Question: How do I retrieve uncommitted entities from a DbContext?
Consider the following test:
'''
[Test]
public void AddAndRetrieveUncommittedTenant()
{
_tenantRepository.Create("testtenant");
var tenant = _tenantRepository.GetTenantByName("testtenant");
Assert.AreEqual("testtenant", tenant.Name);
}
'''
The test fails because 'tenant' is 'null'.
There is a lot of specific business code in between, but it boils down to:
In my 'Repository' class the method 'GetTenantByName' in the end calls the 'GetAll' method.
'''
public IQueryable<TEntity> GetAll()
{
return DbSet.AsQueryable();
}
private IDbSet<TEntity> DbSet
{
get { return Context.Set<TEntity>(); }
}
'''
and on a class that extends the 'DbContext' I have the following method:
'''
public new IDbSet<TEntity> Set<TEntity>() where TEntity : class
{
return base.Set<TEntity>();
}
'''
When I put a breakpoint on 'return base.Set<TEntity>();' I can see that the entity is available in the repository (via the 'local' property).
---

---
How can I retrieve the uncommitted entity from my repository?
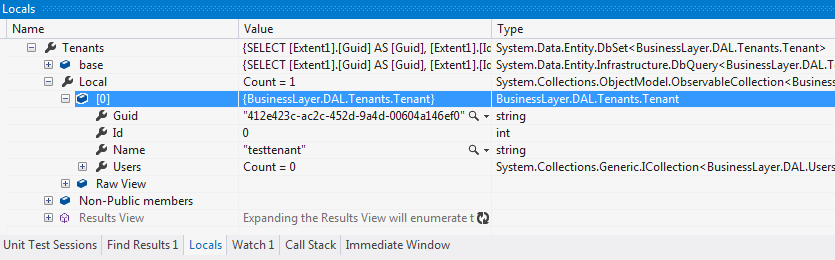
Answer: I use a class that I derive from 'DbContext' and add the following method to access what entities have changed. This should also tell you how to access the changed entities in your 'DbContext' as well:
'''
public virtual IEnumerable<DbEntityEntry> ChangedEntities
{
get { return base.ChangeTracker.Entries().Where(e => e.State != EntityState.Unchanged); }
}
'''
'ChangeTracker' is a public property on 'DbContext', so you can also access this property from an external class as well:
'''
var dirtyEntities = myDbContext.ChangeTracker.Entries().Where(e => e.State != EntityState.Unchanged);
'''
Or, you can get more specific, if you want to find entities that have been added/modified, etc:
'''
var addedEntities = myDbContext.ChangeTracker.Entries().Where(e => e.State == EntityState.Added);
var modifiedEntities = myDbContext.ChangeTracker.Entries().Where(e => e.State == EntityState.Modified);
'''
And so on.